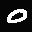
Label: 0